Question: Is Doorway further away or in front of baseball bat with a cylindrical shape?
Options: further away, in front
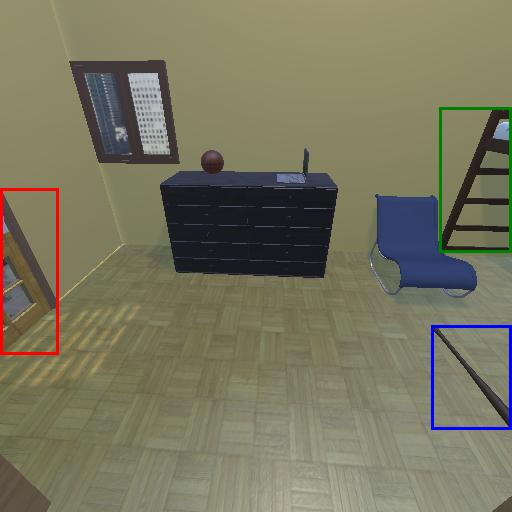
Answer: further away